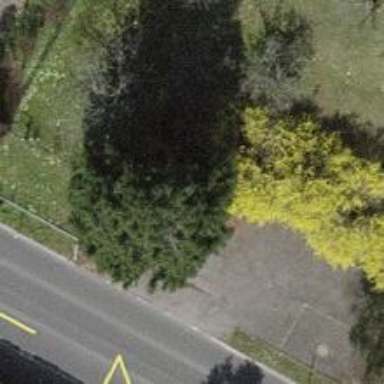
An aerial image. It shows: Deciduous broadleaved tree in garden.